Question: '''
$stmt = "insert into {CI}payment_logs (customer_id, invoice_id, invoice_total_amount, invoice_paid_amount, customer_paid_amount, invoice_payment_on ) "
. "values( ?, ?, ?, ?, ?, NOW() )";
$this->db->query( $stmt, array( $Customer_Id, $Invoice_Id, $Invoice_Total_Amount, $Deducted_Amount, $Paid_By_Cust ) );
$Log_Id = $this->db->insert_id(); // Returns Last Insert ID
'''
This is the which is working fine according to my Need, But i have to update the status of every single row in the same table in a specific condition. Take a look on the picture,

This is the Inserted Data by the above query. As you see in the 'invoice_total_amount' is the Total Amount, But this amount complete in the third row data. I have to update the 'invoice_status' field as 'paid' after the height-lighted amounts SUM is equal to the 'invoice_total_amount' and in the rest field i have to update the status as 'partial'. I tried to update the status to adding a trigger but not succeed.
Then i tried with PHP with this command.
'''
update {CI}payment_logs
set invoice_status = IF( invoice_total_amount = sum(invoices_paid_amount), 'paid', 'partial' )
where log_id = ?
'''
But i didn't get the SUM of 'invoices_paid_amount' where invoice_id = '5', i tried with subquery in IF condition but it is not valid my query.
Please help me to resolve it with Single query or Trigger solution..
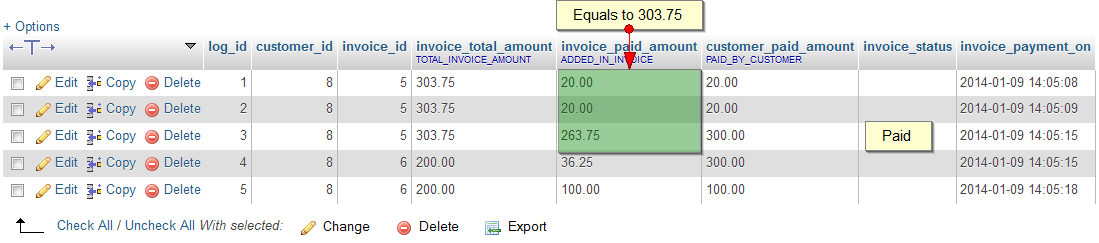
Answer: Join with a subquery that calculates the sum.
'''
UPDATE {CI}payment_logs l1
JOIN (SELECT invoice_id, SUM(invoices_paid_amount) total
FROM {CI}payment_logs
GROUP BY invoice_id) l2
ON l1.invoice_id = l2.invoice_id
SET invoice_status = IF(invoice_total_amount = total, 'paid', 'partial')
WHERE log_id = ?
'''